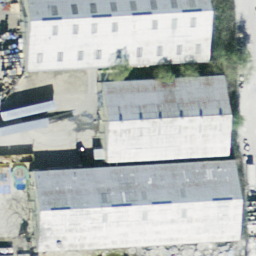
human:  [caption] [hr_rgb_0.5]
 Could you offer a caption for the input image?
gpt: There some buildings with white roofs .

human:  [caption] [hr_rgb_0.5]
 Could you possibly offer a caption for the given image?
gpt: Buildings with white roofs arranged neatly .

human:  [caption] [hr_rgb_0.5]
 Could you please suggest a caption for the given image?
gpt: There are some buildings lined up neatly .

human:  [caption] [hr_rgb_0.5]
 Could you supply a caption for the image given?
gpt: There are some buildings arranged neatly .

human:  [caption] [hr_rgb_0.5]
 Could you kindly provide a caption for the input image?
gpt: Buildings lined up neatly .